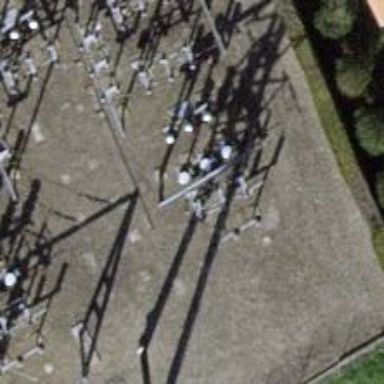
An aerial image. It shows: Power line with three cables.